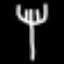
Label: fork